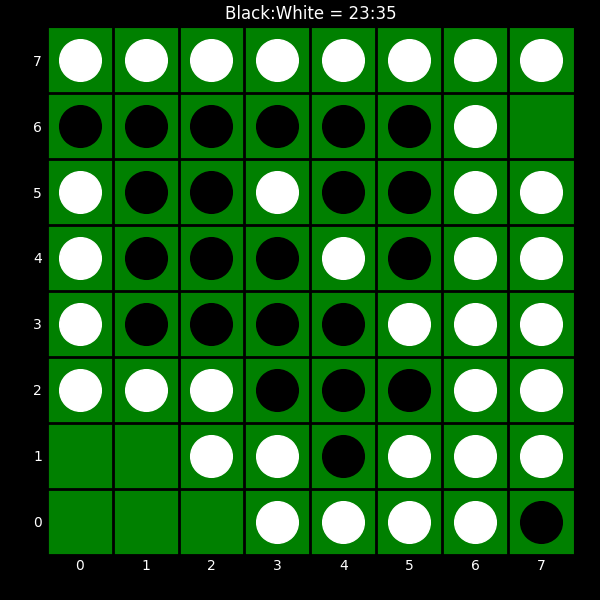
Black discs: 23
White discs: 35